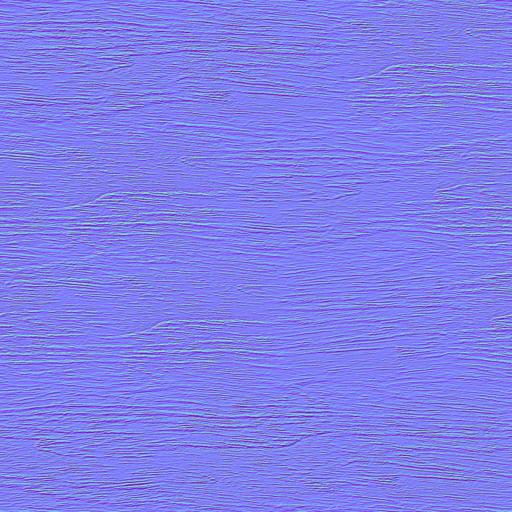
rough wood wooden